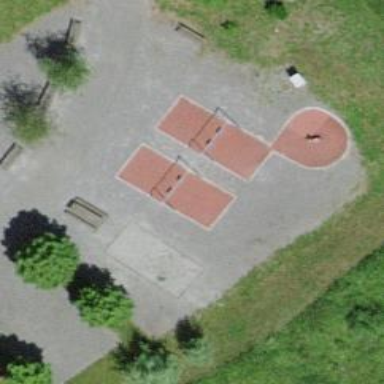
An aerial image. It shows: Playground with swings.